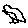
Label: bird